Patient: sex M, age 67
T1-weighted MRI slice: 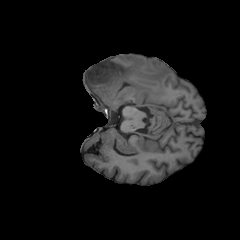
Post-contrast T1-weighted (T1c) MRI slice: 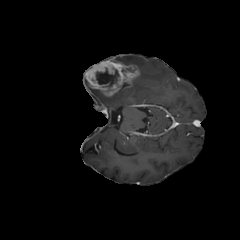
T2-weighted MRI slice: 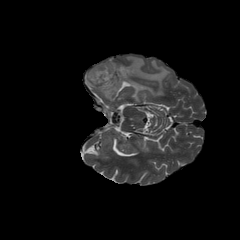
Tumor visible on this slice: yes
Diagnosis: Glioblastoma, IDH-wildtype
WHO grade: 4